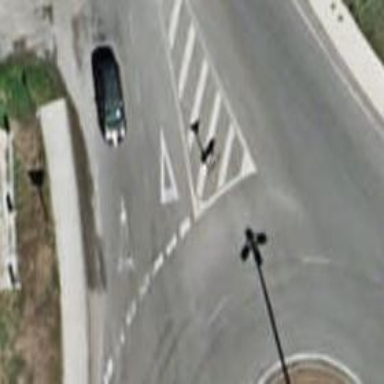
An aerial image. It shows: Road with "give way" sign.